Field crop: maize
Growth stage: 2
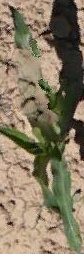
Species: maize